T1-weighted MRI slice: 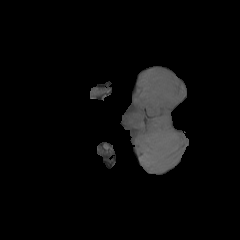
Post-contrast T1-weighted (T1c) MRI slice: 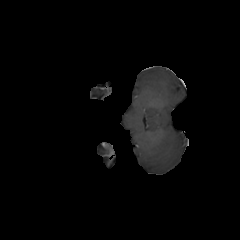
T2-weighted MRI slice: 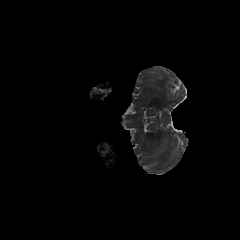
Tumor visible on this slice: no